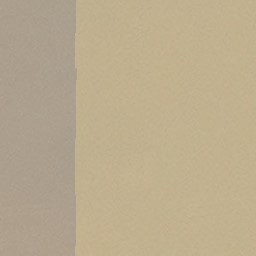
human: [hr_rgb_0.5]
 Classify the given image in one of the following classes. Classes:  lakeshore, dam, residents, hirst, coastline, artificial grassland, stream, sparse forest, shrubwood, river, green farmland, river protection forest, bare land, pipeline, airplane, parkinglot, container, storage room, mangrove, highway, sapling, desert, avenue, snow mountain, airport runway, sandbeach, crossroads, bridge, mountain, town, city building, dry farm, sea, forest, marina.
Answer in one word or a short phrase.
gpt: desert